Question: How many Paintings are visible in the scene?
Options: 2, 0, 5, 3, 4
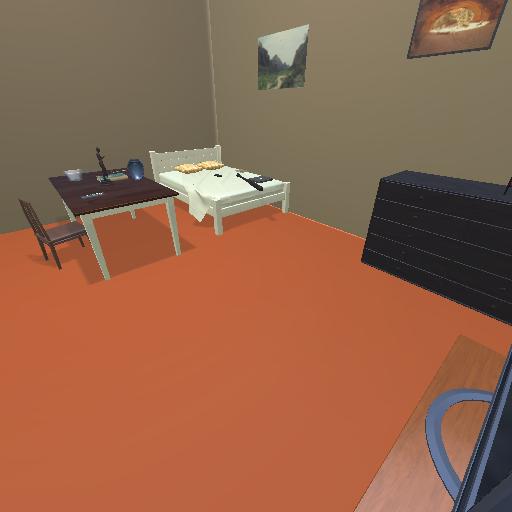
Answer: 2